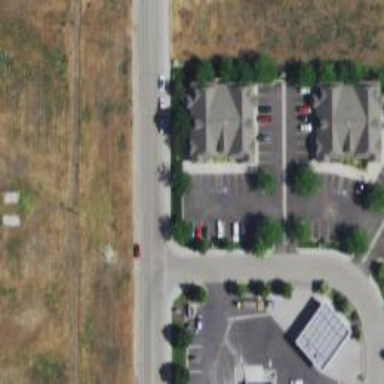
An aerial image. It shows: Healthcare clinic.